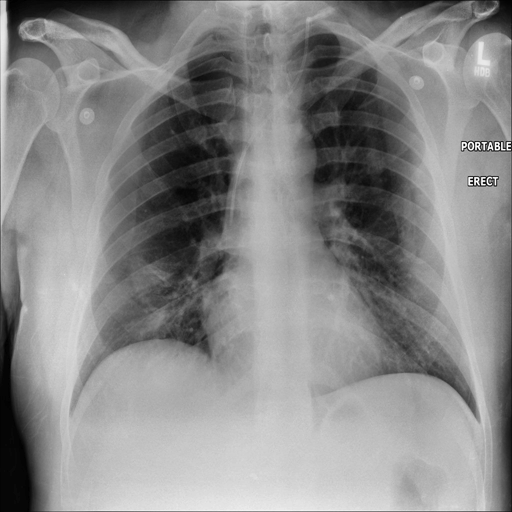
Finding: NORMAL